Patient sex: M
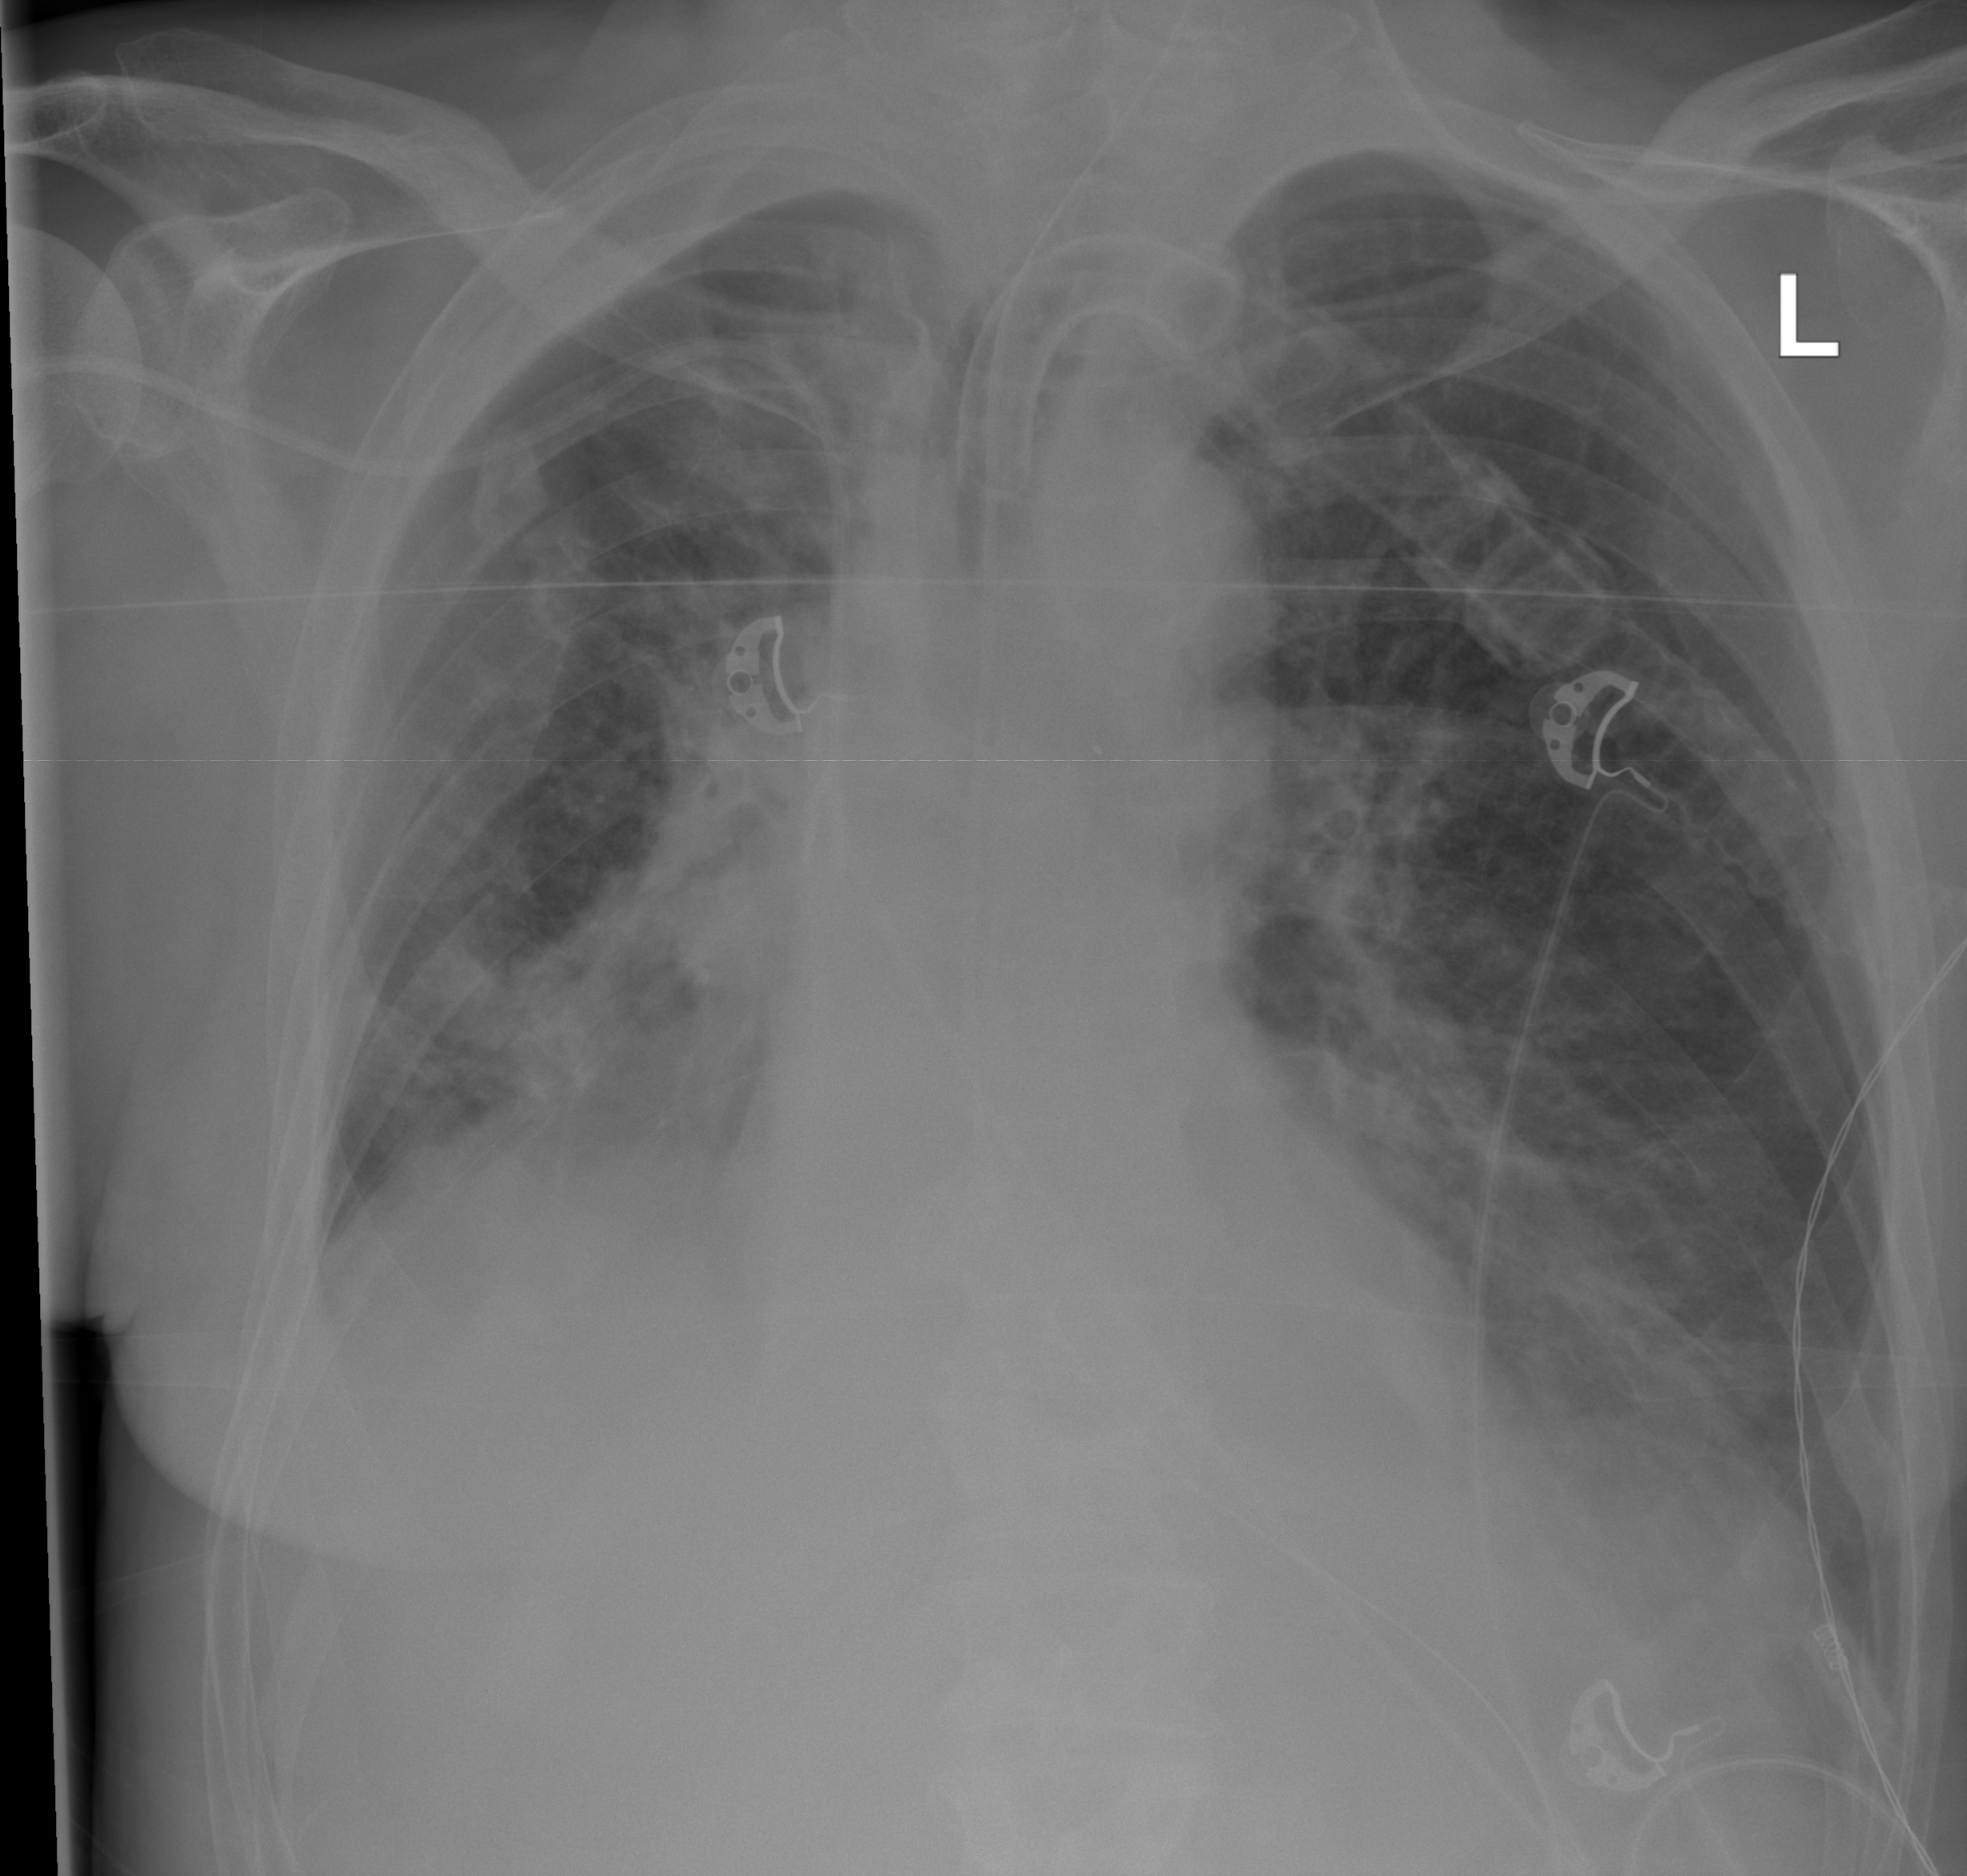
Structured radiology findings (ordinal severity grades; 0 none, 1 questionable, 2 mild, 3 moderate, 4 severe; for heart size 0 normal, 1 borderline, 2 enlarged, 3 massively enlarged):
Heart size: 0
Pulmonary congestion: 3
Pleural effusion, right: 2
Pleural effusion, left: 3
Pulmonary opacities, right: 1
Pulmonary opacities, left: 2
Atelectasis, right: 3
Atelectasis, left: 2